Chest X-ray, AP view. Patient: 57 years old, sex F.
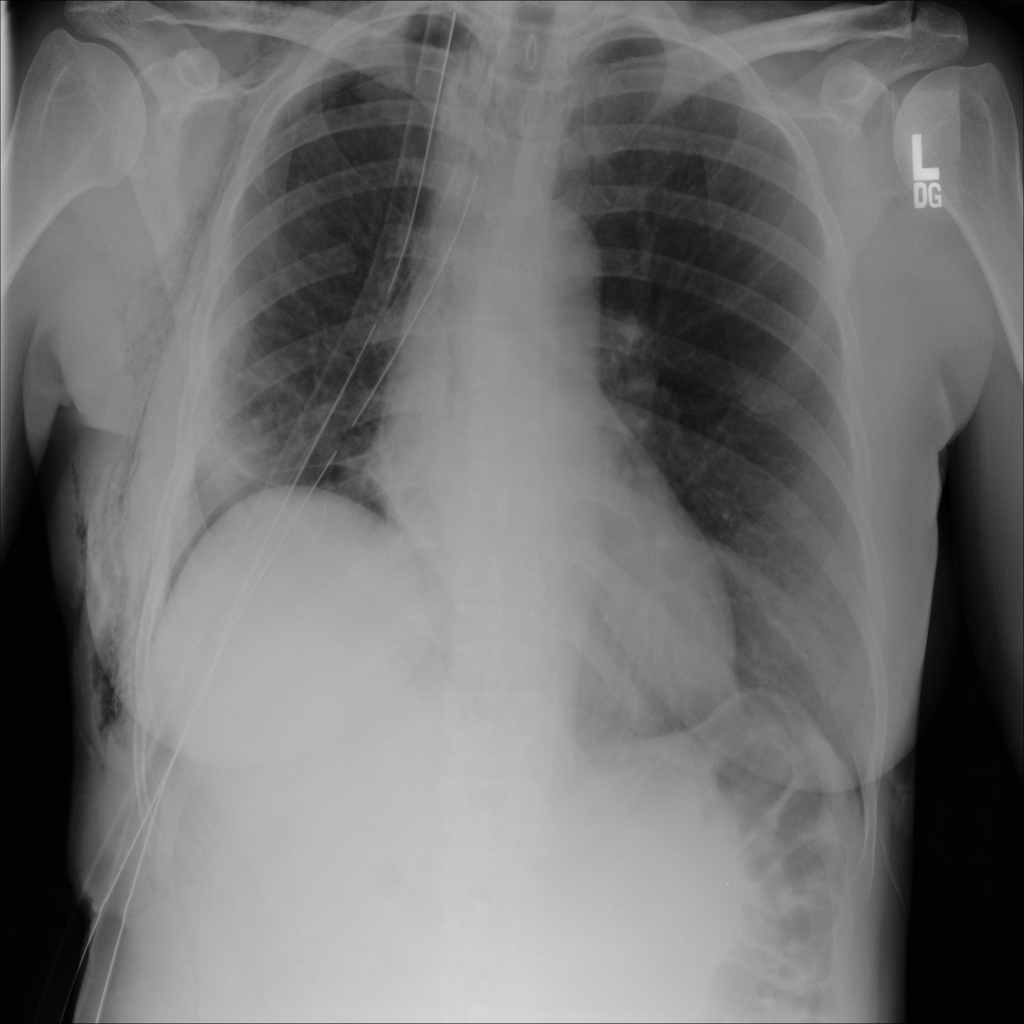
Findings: Pneumothorax